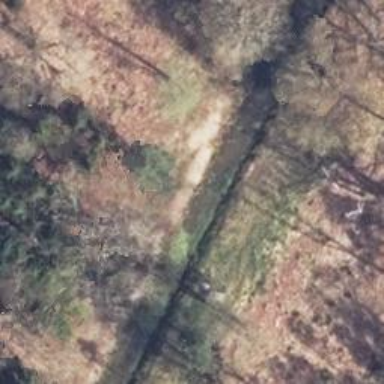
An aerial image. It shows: Hunting stand.